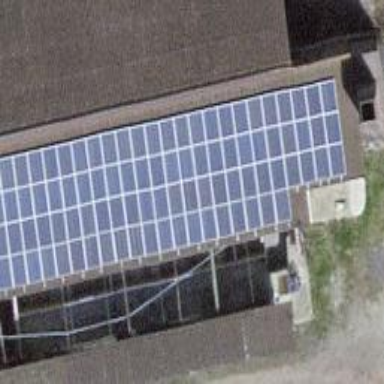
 consisting of solar photovoltaic panels."